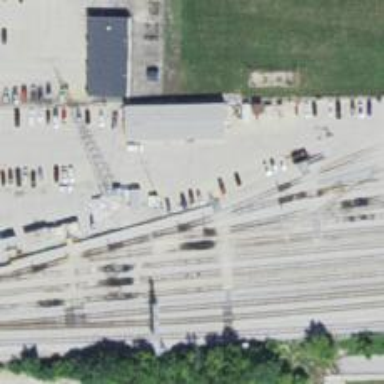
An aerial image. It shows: Railway yard used for servicing trains.